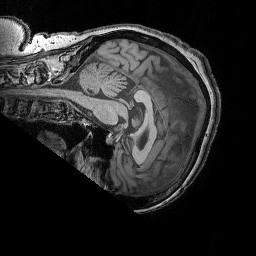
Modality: T1w
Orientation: sagittal
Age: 72
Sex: female
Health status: ill
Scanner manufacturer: siemens
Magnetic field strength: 3 T
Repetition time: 1.75 s
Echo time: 0.00418 s